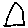
Label: house